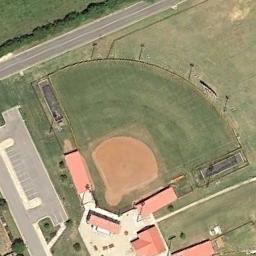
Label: baseball_diamond